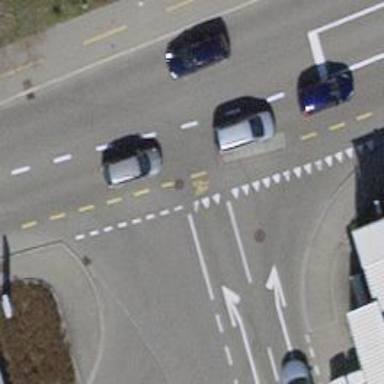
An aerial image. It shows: Tertiary road with asphalt surface and designated lane for cycling on both sides.